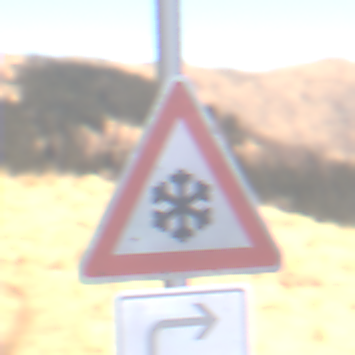
Verkehrszeichen: SchneeOderEisglaette
Zusatzzeichen unten: RichtungsangabeDurchPfeile5
Umgebung: Outdoor, Nature
Tageszeit: Midday
Wetter: Clear
Licht: Natural
Jahreszeit: NotSpecified
Kontrast: HighContrast